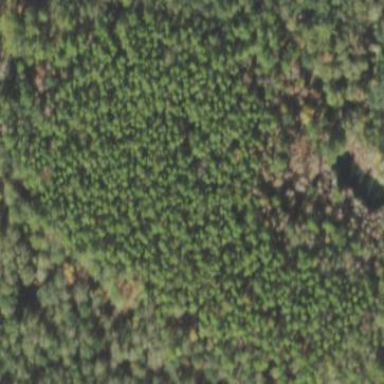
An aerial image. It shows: Woodland with needle-leaved trees.